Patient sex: M
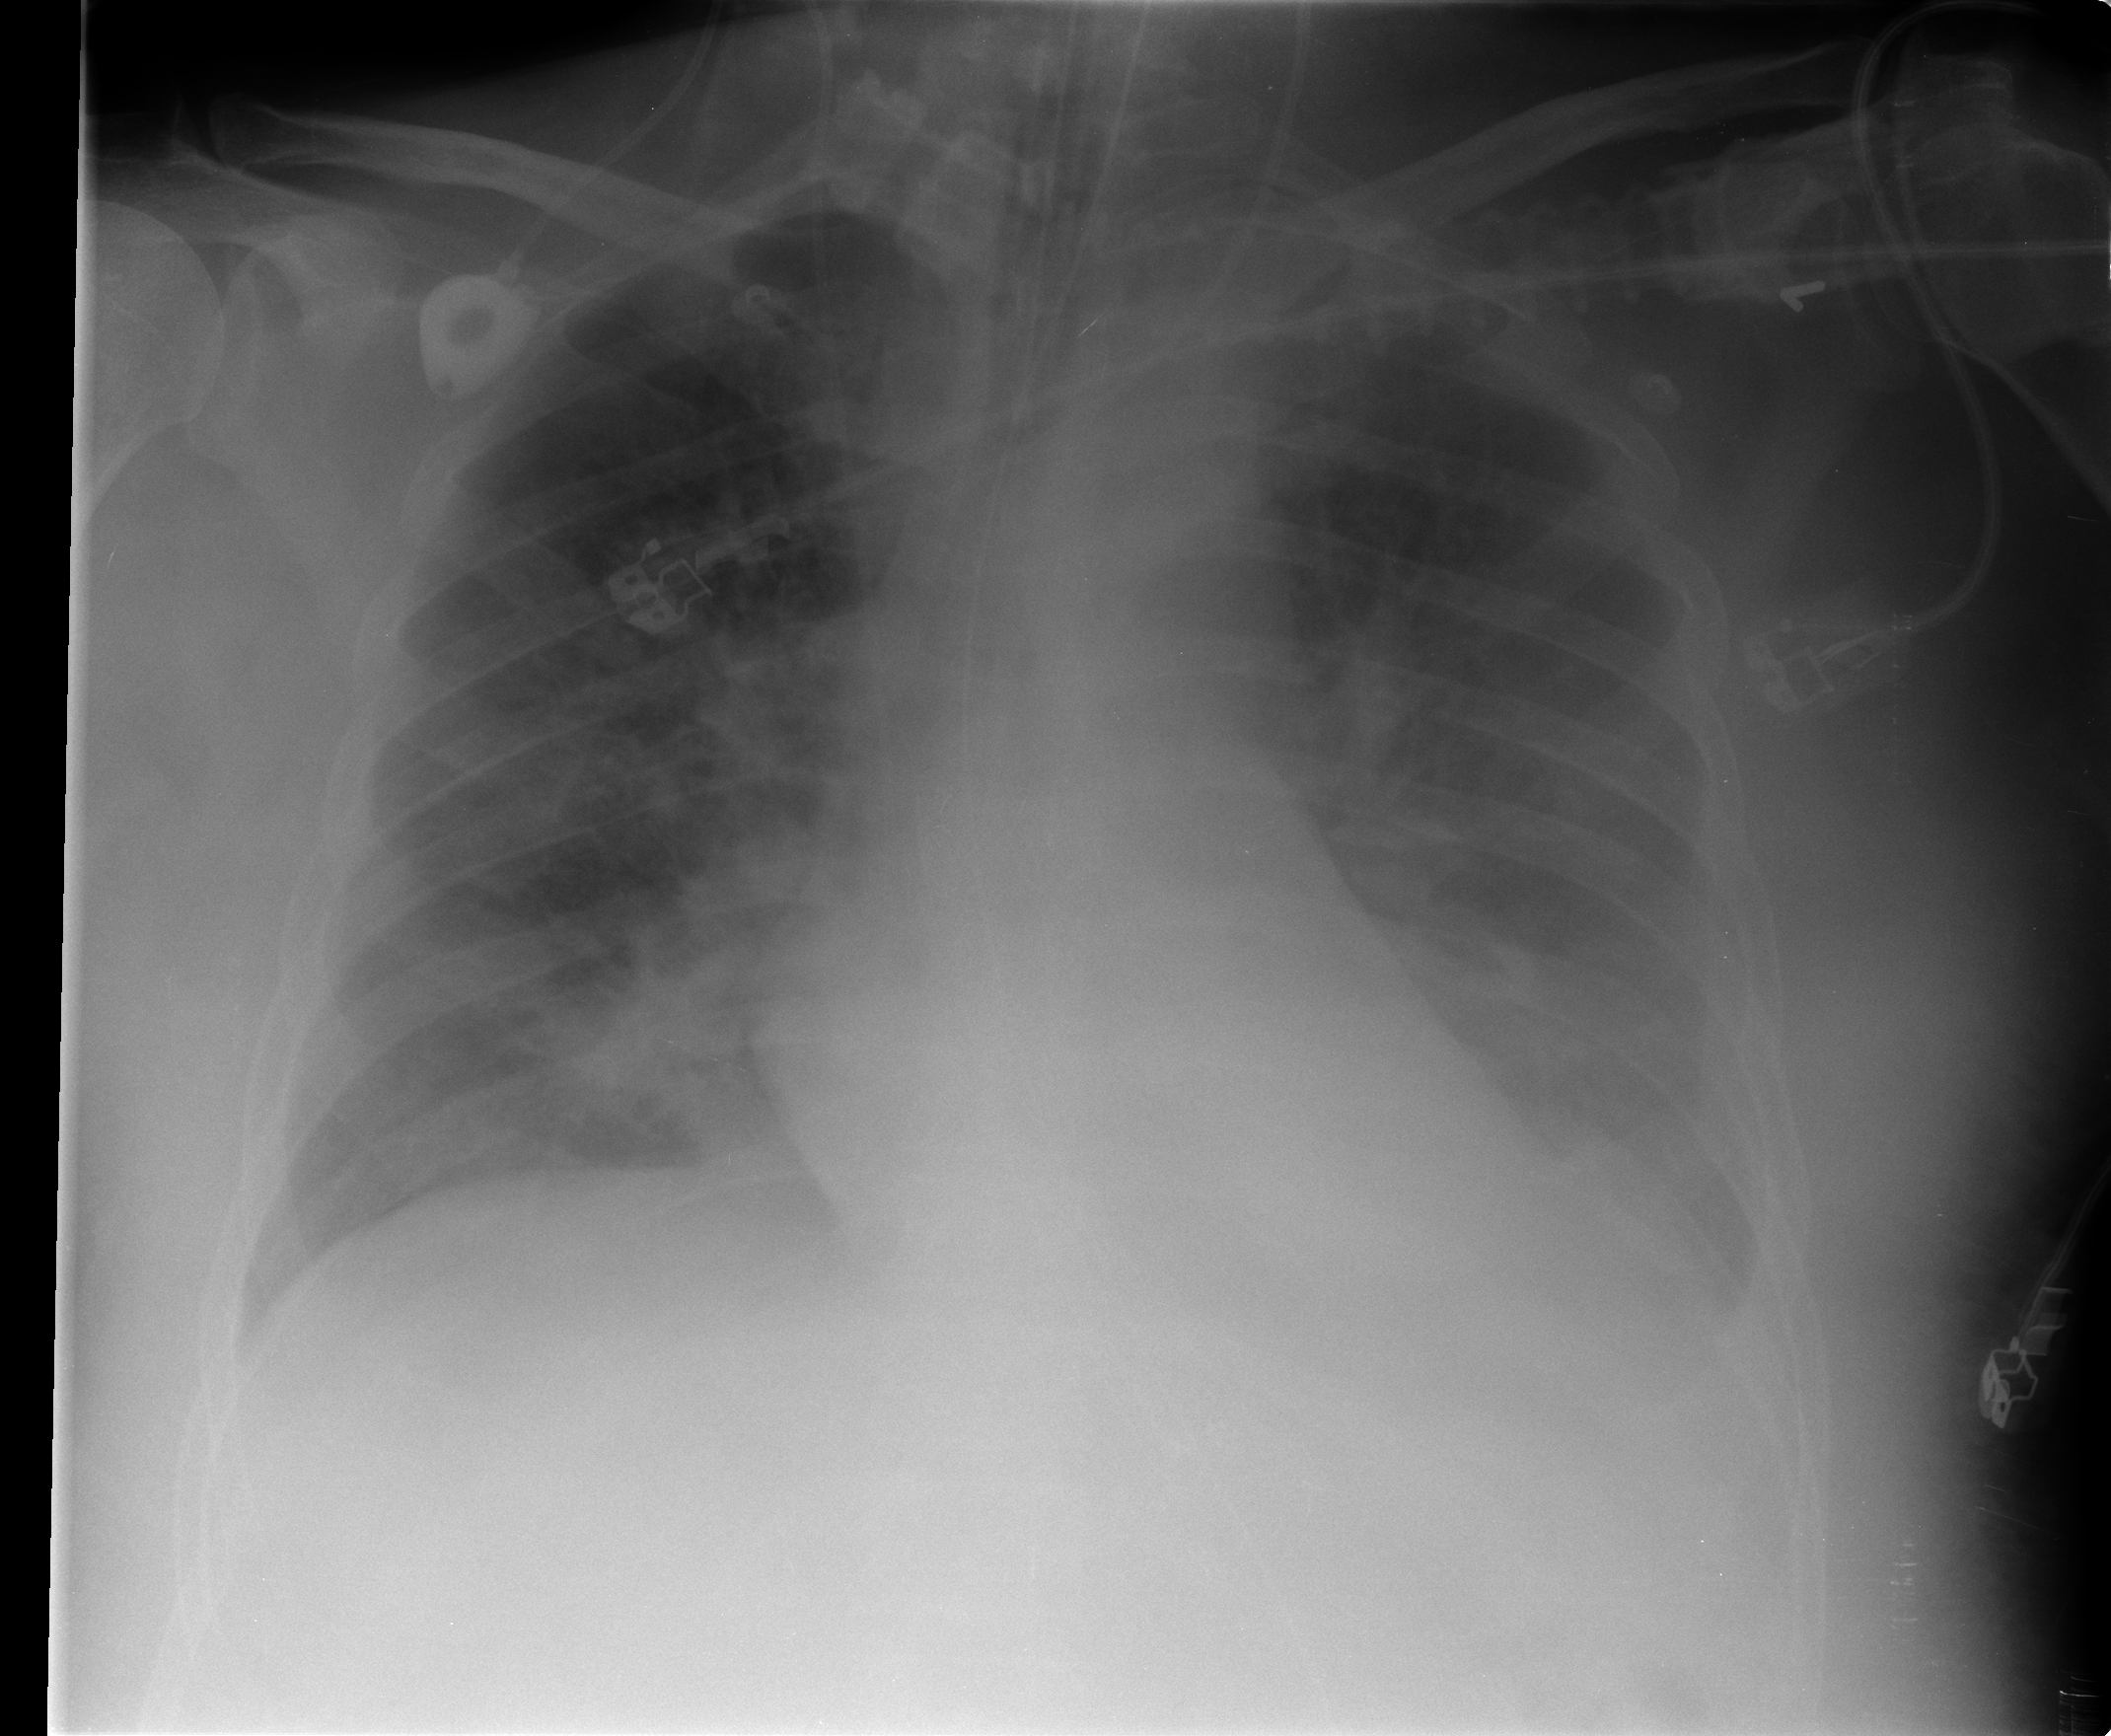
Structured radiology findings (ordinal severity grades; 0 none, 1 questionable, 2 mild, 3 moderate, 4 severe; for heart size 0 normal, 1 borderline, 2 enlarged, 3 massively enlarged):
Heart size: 0
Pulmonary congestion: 2
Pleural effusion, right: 1
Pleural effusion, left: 2
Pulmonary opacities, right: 1
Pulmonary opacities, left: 0
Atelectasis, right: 2
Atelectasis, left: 2